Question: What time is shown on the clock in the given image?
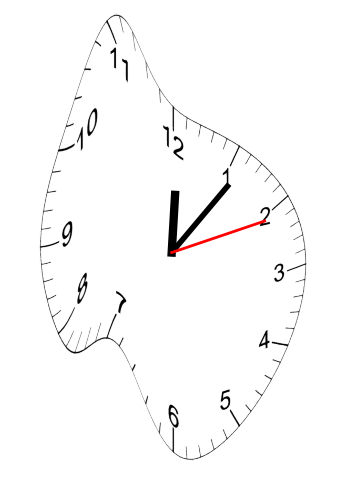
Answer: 12:06:11